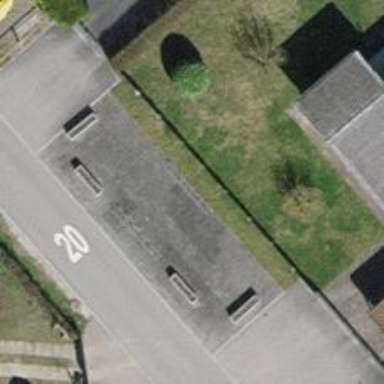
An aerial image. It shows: Bicycle parking area with wall loops.